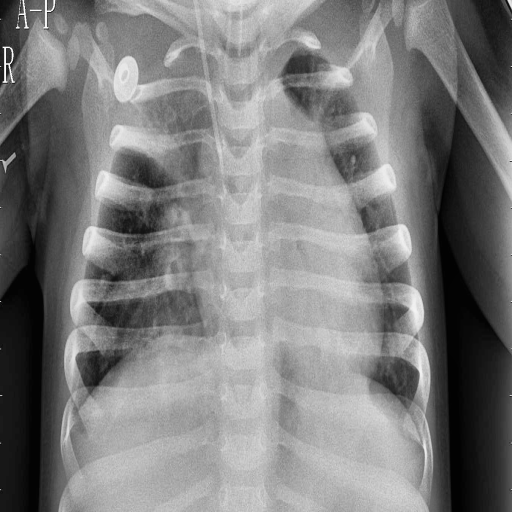
Finding: PNEUMONIA